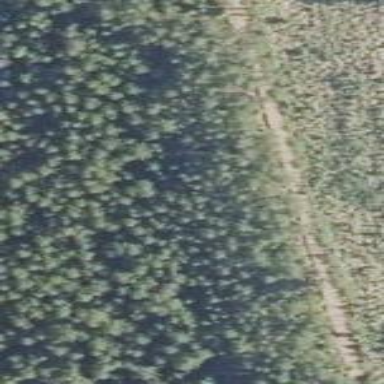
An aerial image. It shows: Woodland with needle-leaved trees.